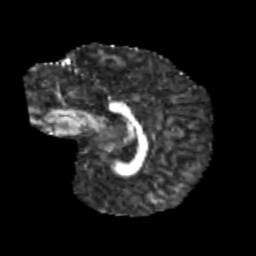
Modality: FA
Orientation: sagittal
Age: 9
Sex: male
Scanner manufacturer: siemens
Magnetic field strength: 3 T
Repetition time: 3.8 s
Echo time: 0.07 s